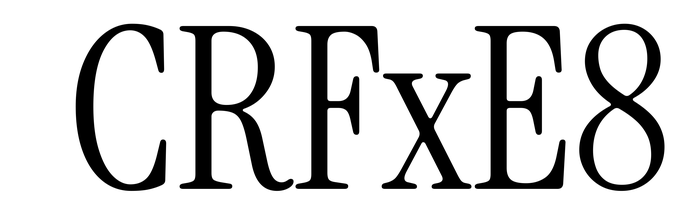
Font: InstrumentSerif-Regular